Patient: sex M, age 43
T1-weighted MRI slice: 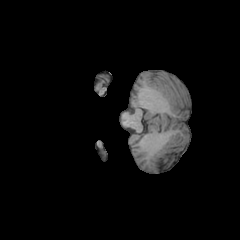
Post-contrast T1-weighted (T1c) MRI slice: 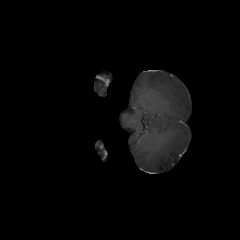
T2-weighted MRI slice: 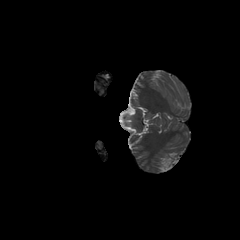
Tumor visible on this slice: no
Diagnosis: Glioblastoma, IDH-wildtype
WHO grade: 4